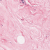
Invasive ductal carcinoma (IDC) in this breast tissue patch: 0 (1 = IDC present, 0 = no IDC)